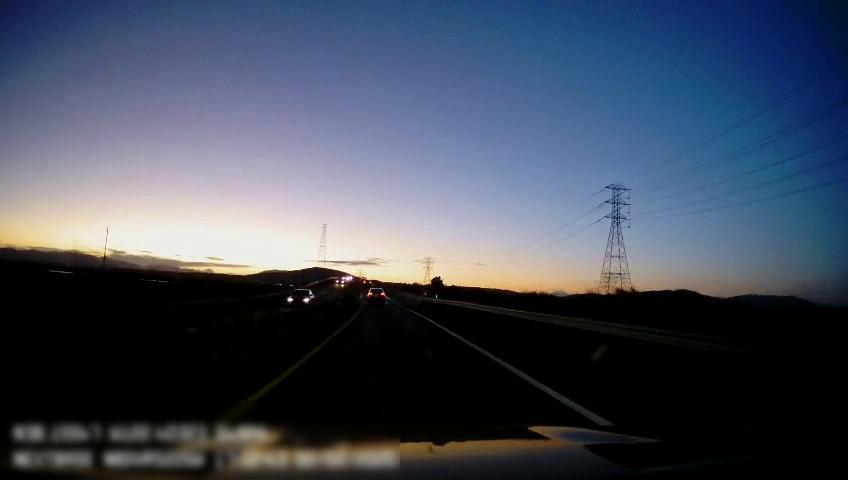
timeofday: Dusk/Dawn/Twilight
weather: Sunny
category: Drivable Space
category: Vehicles | Car
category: Vehicles | Car
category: Lanes | Current Lane
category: Lanes | Current Lane